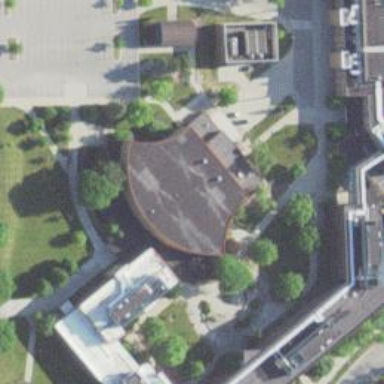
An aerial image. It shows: University building.